Question: Been stuck on this for days, things just aren't working with how I'm setting this up. I have a large grid of ImageViews which are all the same size. It's made up of a Horizontal LinearLayout and within that, 5 Vertical LinearLayouts (first picture).
What I want (and I don't care how, be it using RelativeLayout, Linear or Tables) is if I were to set say Image #2 to a larger image (specifically 3x3 of the smaller ones) I want it to effectively 'overwrite' those images (as shown in picture 2).
I've tried doing this by setting the 'overwritten' images (3,4,7,8,9,12,13,14) to setVisibility(GONE) which works fine but then the second vertical LinearLayout has expanded to fit the size of the new image which I don't want. If I try setting it to fill_parent though it squashes the size of the image. As a result, what I get is the third picture.
All associated XML code (id codes match those on the image):
'''
<?xml version="1.0" encoding="utf-8"?>
<LinearLayout xmlns:android="http://schemas.android.com/apk/res/android"
android:layout_width="wrap_content"
android:layout_height="wrap_content"
android:orientation="horizontal">
<LinearLayout
android:layout_width="fill_parent"
android:layout_height="fill_parent"
android:orientation="vertical">
<ImageView android:id="@+id/gs01"
android:layout_width="wrap_content"
android:layout_height="wrap_content"
android:layout_gravity="top"
/>
<ImageView android:id="@+id/gs06"
android:layout_width="wrap_content"
android:layout_height="wrap_content"
android:layout_gravity="top"
/>
<ImageView android:id="@+id/gs11"
android:layout_width="wrap_content"
android:layout_height="wrap_content"
android:layout_gravity="top"
/>
<ImageView android:id="@+id/gs16"
android:layout_width="wrap_content"
android:layout_height="wrap_content"
android:layout_gravity="top"
/>
</LinearLayout>
<LinearLayout xmlns:android="http://schemas.android.com/apk/res/android"
android:layout_width="fill_parent"
android:layout_height="fill_parent"
android:orientation="vertical">
<ImageView android:id="@+id/gs02"
android:layout_width="wrap_content"
android:layout_height="wrap_content"
android:layout_gravity="top"
/>
<ImageView android:id="@+id/gs07"
android:layout_width="wrap_content"
android:layout_height="wrap_content"
android:layout_gravity="top"
/>
<ImageView android:id="@+id/gs12"
android:layout_width="wrap_content"
android:layout_height="wrap_content"
android:layout_gravity="top"
/>
<ImageView android:id="@+id/gs17"
android:layout_width="wrap_content"
android:layout_height="wrap_content"
android:layout_gravity="top"
/>
</LinearLayout>
<LinearLayout xmlns:android="http://schemas.android.com/apk/res/android"
android:layout_width="fill_parent"
android:layout_height="fill_parent"
android:orientation="vertical">
<ImageView android:id="@+id/gs03"
android:layout_width="wrap_content"
android:layout_height="wrap_content"
android:layout_gravity="top"
/>
<ImageView android:id="@+id/gs08"
android:layout_width="wrap_content"
android:layout_height="wrap_content"
android:layout_gravity="top"
/>
<ImageView android:id="@+id/gs13"
android:layout_width="wrap_content"
android:layout_height="wrap_content"
android:layout_gravity="top"
/>
<ImageView android:id="@+id/gs18"
android:layout_width="wrap_content"
android:layout_height="wrap_content"
android:layout_gravity="top"
/>
</LinearLayout>
<LinearLayout xmlns:android="http://schemas.android.com/apk/res/android"
android:layout_width="fill_parent"
android:layout_height="fill_parent"
android:orientation="vertical">
<ImageView android:id="@+id/gs04"
android:layout_width="wrap_content"
android:layout_height="wrap_content"
android:layout_gravity="top"
/>
<ImageView android:id="@+id/gs09"
android:layout_width="wrap_content"
android:layout_height="wrap_content"
android:layout_gravity="top"
/>
<ImageView android:id="@+id/gs14"
android:layout_width="wrap_content"
android:layout_height="wrap_content"
android:layout_gravity="top"
/>
<ImageView android:id="@+id/gs19"
android:layout_width="wrap_content"
android:layout_height="wrap_content"
android:layout_gravity="top"
/>
</LinearLayout>
<LinearLayout xmlns:android="http://schemas.android.com/apk/res/android"
android:layout_width="fill_parent"
android:layout_height="fill_parent"
android:orientation="vertical">
<ImageView android:id="@+id/gs05"
android:layout_width="wrap_content"
android:layout_height="wrap_content"
android:layout_gravity="top"
/>
<ImageView android:id="@+id/gs10"
android:layout_width="wrap_content"
android:layout_height="wrap_content"
android:layout_gravity="top"
/>
<ImageView android:id="@+id/gs15"
android:layout_width="wrap_content"
android:layout_height="wrap_content"
android:layout_gravity="top"
/>
<ImageView android:id="@+id/gs20"
android:layout_width="wrap_content"
android:layout_height="wrap_content"
android:layout_gravity="top"
/>
</LinearLayout>
</LinearLayout>
'''
If I were to do this using RelativeLayouts, I run into problems when I setVisibility(GONE) since the position may very well be referenced using a missing View. Setting it to INVISIBLE just leaves a blank space, when what I really want is effectively it to be of 0px by 0px in size.
Any help at all would be appreciated; it seems no matter what I try something always goes slightly wrong with it, and it's driving me insane.

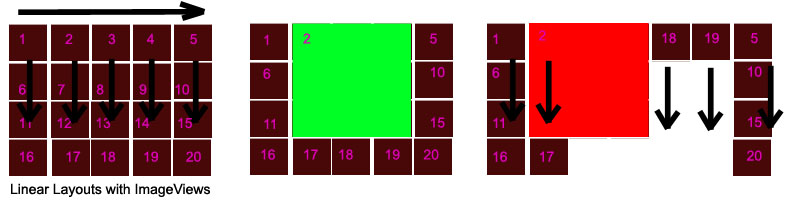
Answer: Finally got it working using RelativeLayout and anchors. Anchors are set to be the size of 1x1 grid square, then you have another set of image views AlignLeft and AlignTop on the position you want it e.g:
'''
<?xml version="1.0" encoding="utf-8"?>
<RelativeLayout xmlns:android="http://schemas.android.com/apk/res/android"
android:id="@+id/relay"
android:layout_width="wrap_content"
android:layout_height="wrap_content"
android:orientation="horizontal">
<ImageView android:id="@+id/a_t1"
android:layout_width="wrap_content"
android:layout_height="wrap_content"
android:layout_gravity="top|left"
/>
<ImageView android:id="@+id/a_t2"
android:layout_width="wrap_content"
android:layout_height="wrap_content"
android:layout_gravity="top|left"
android:layout_toRightOf="@id/a_t1"
/>
<ImageView android:id="@+id/a_t3"
android:layout_width="wrap_content"
android:layout_height="wrap_content"
android:layout_gravity="top|left"
android:layout_toRightOf="@id/a_t2"
/>
<ImageView android:id="@+id/a_t4"
android:layout_width="wrap_content"
android:layout_height="wrap_content"
android:layout_gravity="top|left"
android:layout_toRightOf="@id/a_t3"
/>
<ImageView android:id="@+id/a_t5"
android:layout_width="wrap_content"
android:layout_height="wrap_content"
android:layout_gravity="top|left"
android:layout_toRightOf="@id/a_t4"
/>
<ImageView android:id="@+id/a_t6"
android:layout_width="wrap_content"
android:layout_height="wrap_content"
android:layout_gravity="top|left"
android:layout_below="@id/a_t1"
/>
<ImageView android:id="@+id/a_t7"
android:layout_width="wrap_content"
android:layout_height="wrap_content"
android:layout_gravity="top|left"
android:layout_toRightOf="@id/a_t6"
android:layout_below="@id/a_t2"
/>
<ImageView android:id="@+id/a_t8"
android:layout_width="wrap_content"
android:layout_height="wrap_content"
android:layout_gravity="top|left"
android:layout_toRightOf="@id/a_t7"
android:layout_below="@id/a_t3"
/>
<ImageView android:id="@+id/a_t9"
android:layout_width="wrap_content"
android:layout_height="wrap_content"
android:layout_gravity="top|left"
android:layout_toRightOf="@id/a_t8"
android:layout_below="@id/a_t4"
/>
<ImageView android:id="@+id/a_t10"
android:layout_width="wrap_content"
android:layout_height="wrap_content"
android:layout_gravity="top|left"
android:layout_toRightOf="@id/a_t9"
android:layout_below="@id/a_t5"
/>
<ImageView android:id="@+id/a_t11"
android:layout_width="wrap_content"
android:layout_height="wrap_content"
android:layout_gravity="top|left"
android:layout_below="@id/a_t6"
/>
<ImageView android:id="@+id/a_t12"
android:layout_width="wrap_content"
android:layout_height="wrap_content"
android:layout_gravity="top|left"
android:layout_toRightOf="@id/a_t11"
android:layout_below="@id/a_t7"
/>
<ImageView android:id="@+id/a_t13"
android:layout_width="wrap_content"
android:layout_height="wrap_content"
android:layout_gravity="top|left"
android:layout_toRightOf="@id/a_t12"
android:layout_below="@id/a_t8"
/>
<ImageView android:id="@+id/a_t14"
android:layout_width="wrap_content"
android:layout_height="wrap_content"
android:layout_gravity="top|left"
android:layout_toRightOf="@id/a_t13"
android:layout_below="@id/a_t9"
/>
<ImageView android:id="@+id/a_t15"
android:layout_width="wrap_content"
android:layout_height="wrap_content"
android:layout_gravity="top|left"
android:layout_toRightOf="@id/a_t14"
android:layout_below="@id/a_t10"
/>
<ImageView android:id="@+id/a_t16"
android:layout_width="wrap_content"
android:layout_height="wrap_content"
android:layout_gravity="top|left"
android:layout_below="@id/a_t11"
/>
<ImageView android:id="@+id/a_t17"
android:layout_width="wrap_content"
android:layout_height="wrap_content"
android:layout_gravity="top|left"
android:layout_toRightOf="@id/a_t16"
android:layout_below="@id/a_t12"
/>
<ImageView android:id="@+id/a_t18"
android:layout_width="wrap_content"
android:layout_height="wrap_content"
android:layout_gravity="top|left"
android:layout_toRightOf="@id/a_t17"
android:layout_below="@id/a_t13"
/>
<ImageView android:id="@+id/a_t19"
android:layout_width="wrap_content"
android:layout_height="wrap_content"
android:layout_gravity="top|left"
android:layout_toRightOf="@id/a_t18"
android:layout_below="@id/a_t14"
/>
<ImageView android:id="@+id/a_t20"
android:layout_width="wrap_content"
android:layout_height="wrap_content"
android:layout_gravity="top|left"
android:layout_toRightOf="@id/a_t19"
android:layout_below="@id/a_t15"
/>
<ImageView android:id="@+id/gs01"
android:layout_width="wrap_content"
android:layout_height="wrap_content"
android:layout_gravity="top|left"
android:layout_alignLeft="@id/a_t1"
android:layout_alignTop="@id/a_t1"
/>
</RelativeLayout>
'''
So if you want to put something on #2 like my example, change layout_alignLeft and layout_alignTop on id gs01 to be @id/a_t2, and it will work. This gets around the issue with putting setVisibility(GONE) which deletes the 'anchor' point used to calculate the position of the grid spaces.
Now that was complicated. =(